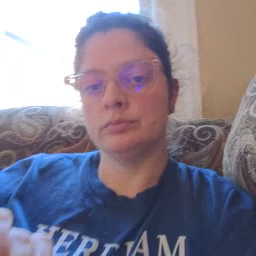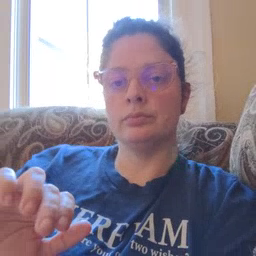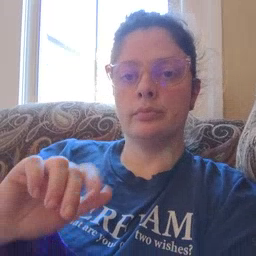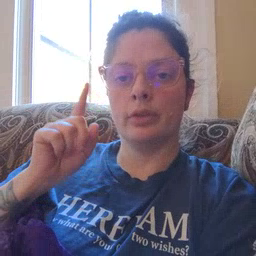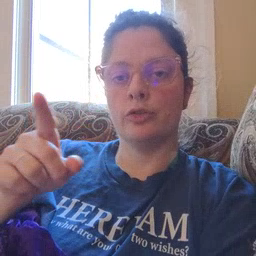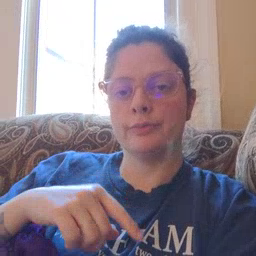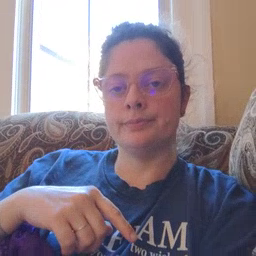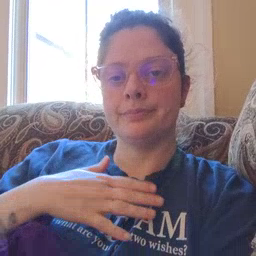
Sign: there